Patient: sex M, age 49
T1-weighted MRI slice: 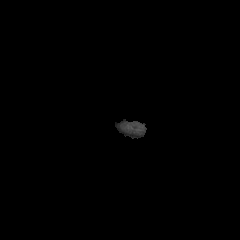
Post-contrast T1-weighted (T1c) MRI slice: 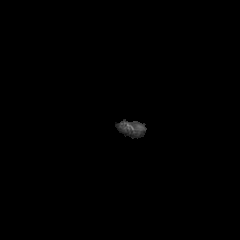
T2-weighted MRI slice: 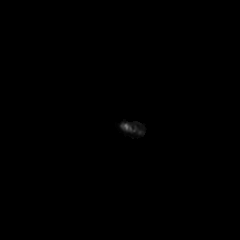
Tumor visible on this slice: no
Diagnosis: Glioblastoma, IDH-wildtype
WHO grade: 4